Field crop: maize
Growth stage: 2
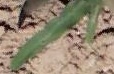
Species: maize